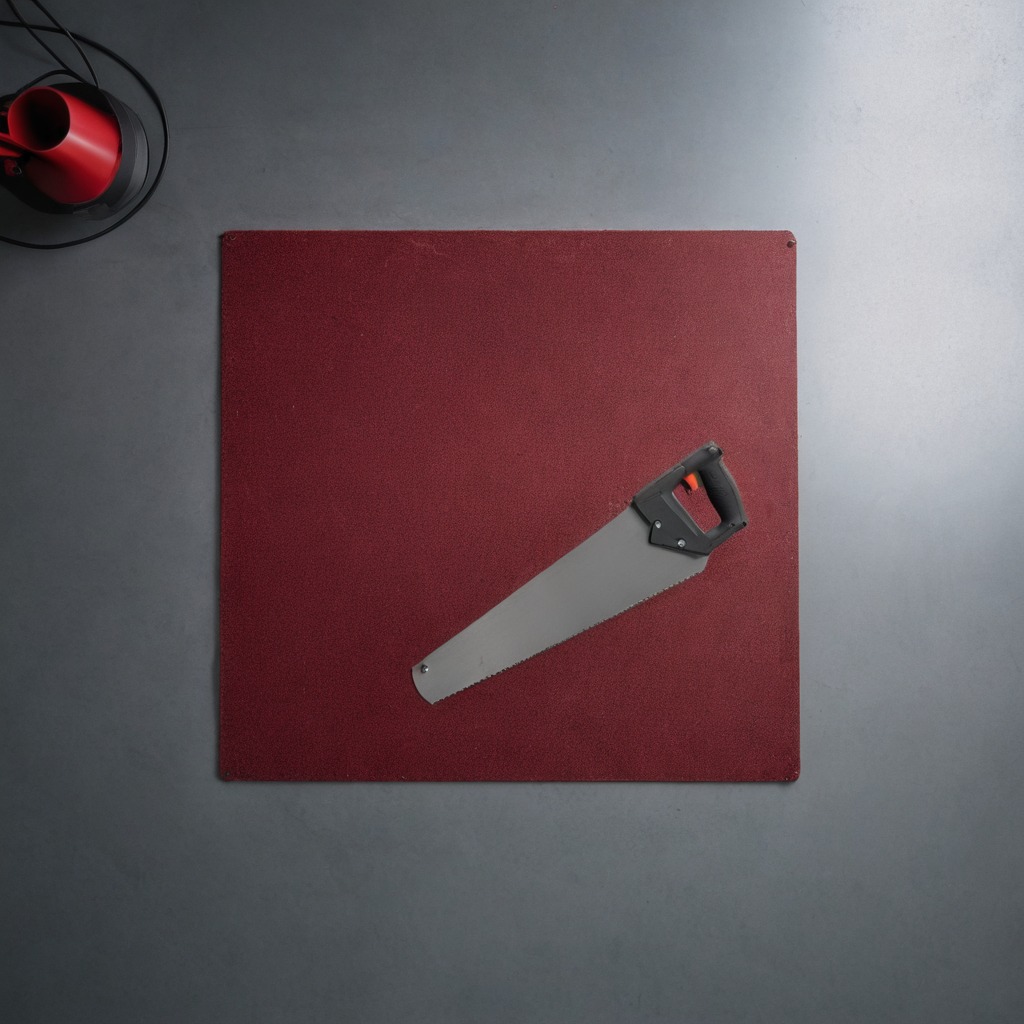
A metal saw is lying on the granite tabletop.